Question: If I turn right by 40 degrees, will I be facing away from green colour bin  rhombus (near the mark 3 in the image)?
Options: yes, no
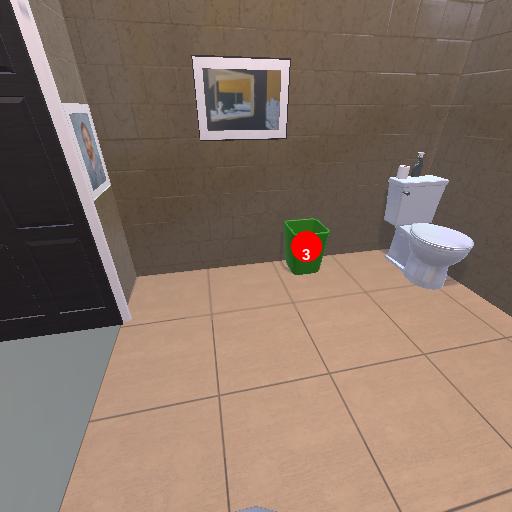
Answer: yes